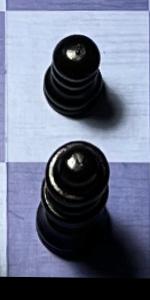
Label: Queen_Black